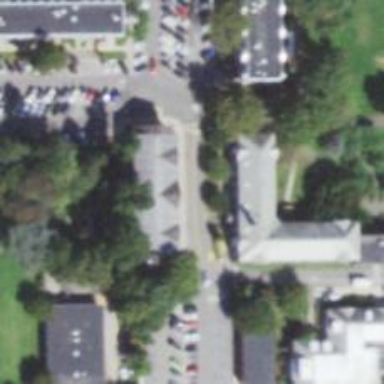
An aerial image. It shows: University building.